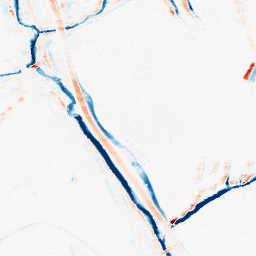
Category: morphological
Decomposition family: morphological_ellipse
Decomposition parameters: operation: average
width: 5
height: 10
Upsampling method: sinc_blackman
Upsampling parameters: scale: 2
kernel_size: 8
Upsampling scale: 2